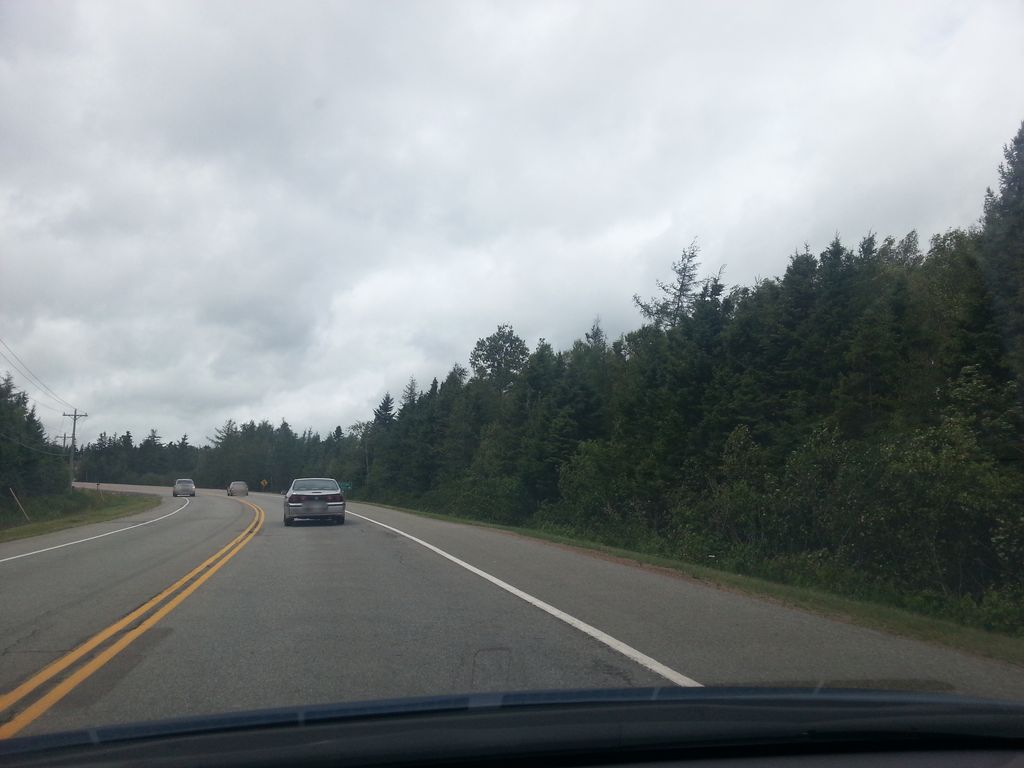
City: charlottetown